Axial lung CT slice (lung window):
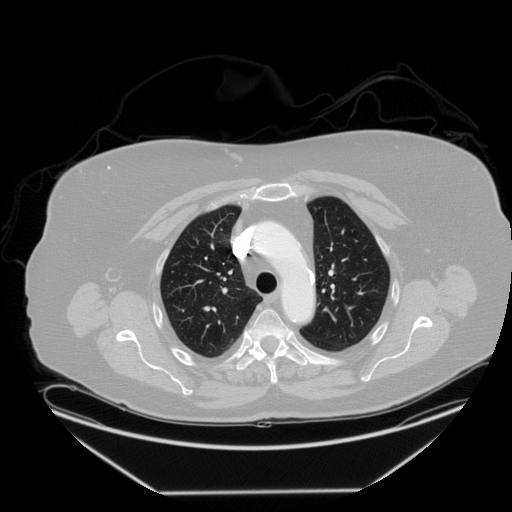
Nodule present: no